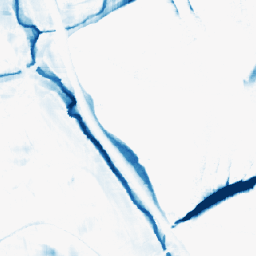
Category: morphological
Decomposition family: morphological_rect
Decomposition parameters: operation: closing
width: 20
height: 20
Upsampling method: nearest
Upsampling parameters: scale: 4
Upsampling scale: 4